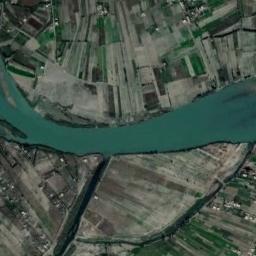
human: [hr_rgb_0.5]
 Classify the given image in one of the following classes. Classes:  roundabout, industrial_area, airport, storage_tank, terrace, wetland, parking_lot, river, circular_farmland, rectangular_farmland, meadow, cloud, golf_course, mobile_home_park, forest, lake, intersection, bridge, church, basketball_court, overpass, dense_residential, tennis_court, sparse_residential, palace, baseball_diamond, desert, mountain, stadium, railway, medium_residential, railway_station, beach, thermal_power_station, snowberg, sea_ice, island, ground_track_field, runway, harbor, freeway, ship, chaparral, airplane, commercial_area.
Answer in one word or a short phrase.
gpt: river